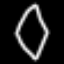
Label: diamond